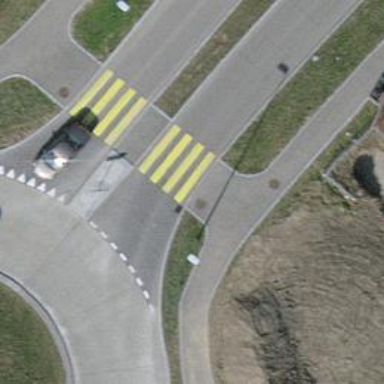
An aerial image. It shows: Marked crossing with zebra stripes on the road.